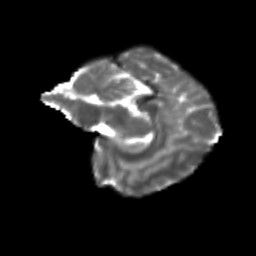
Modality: T2w
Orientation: sagittal
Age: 11
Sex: female
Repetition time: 9.4 s
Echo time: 0.089 s